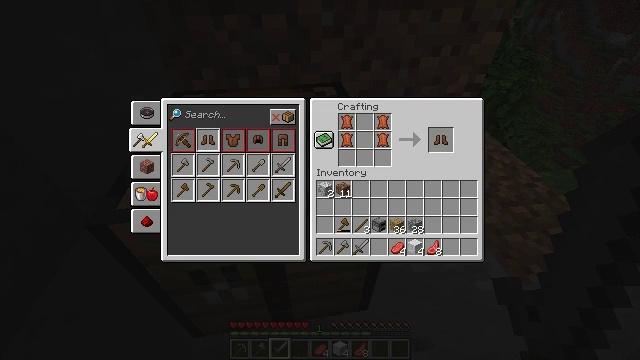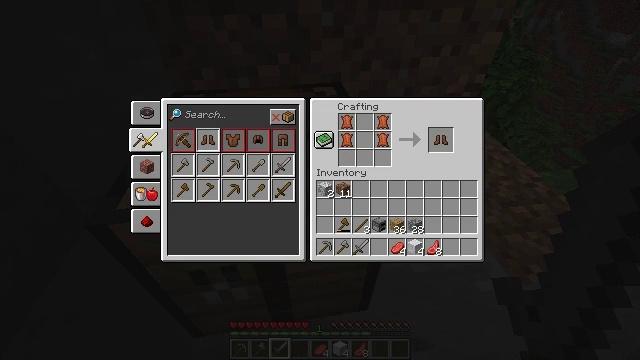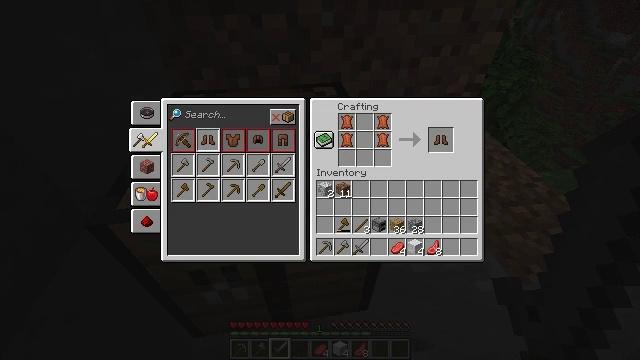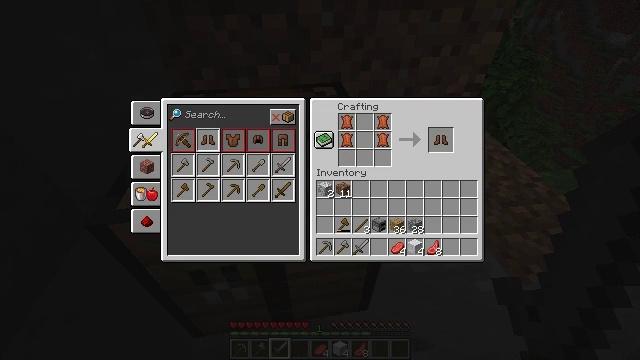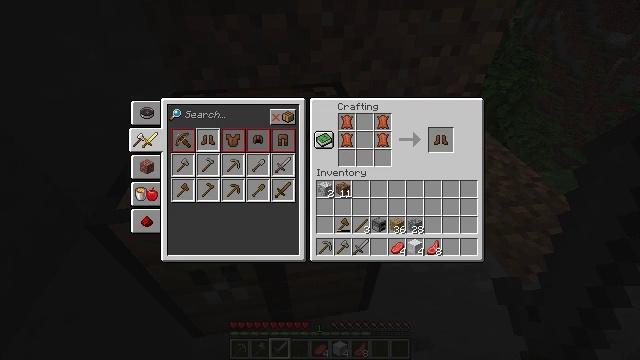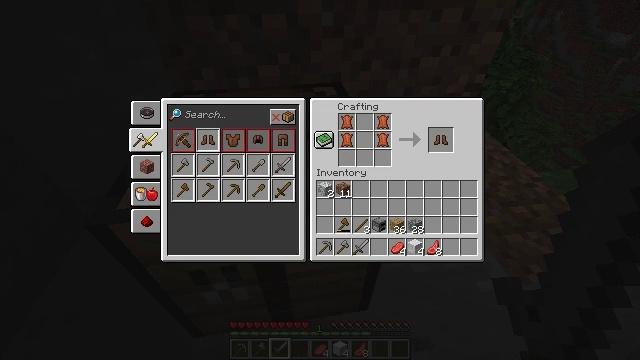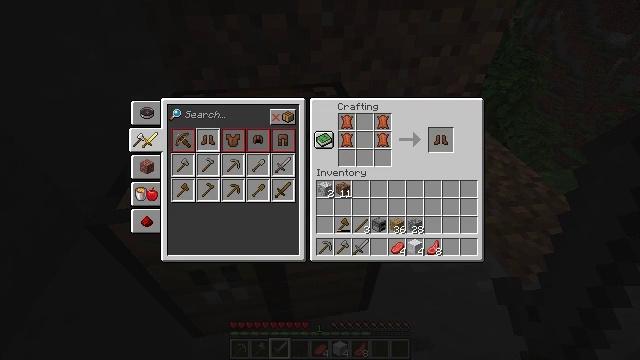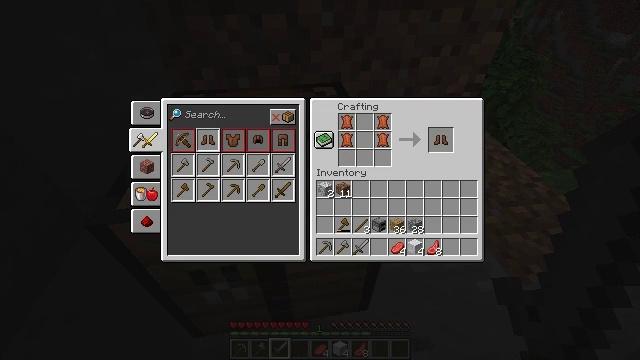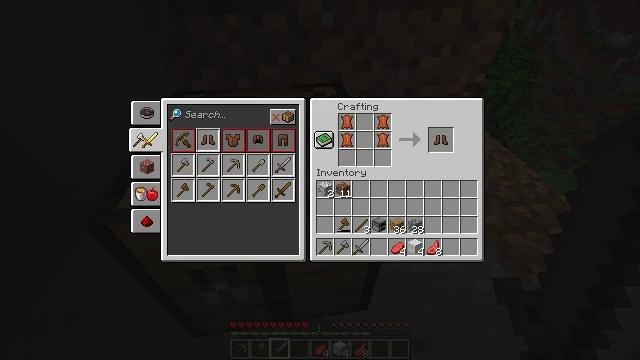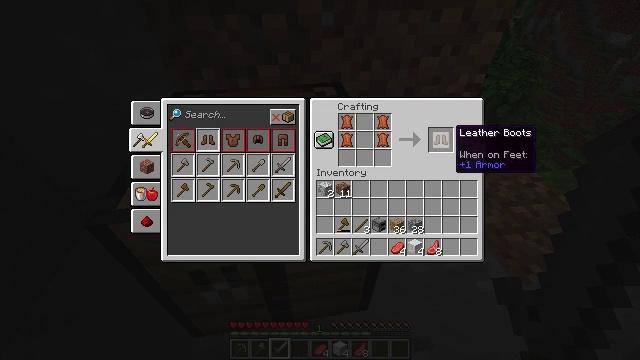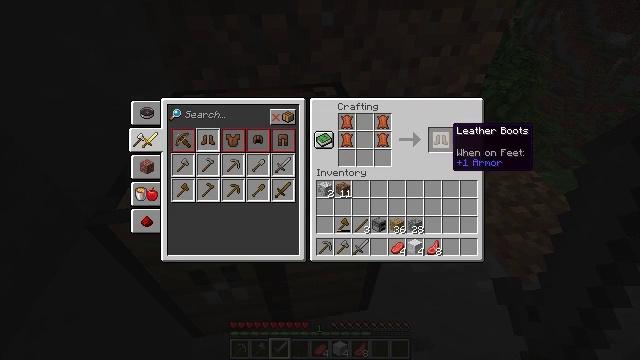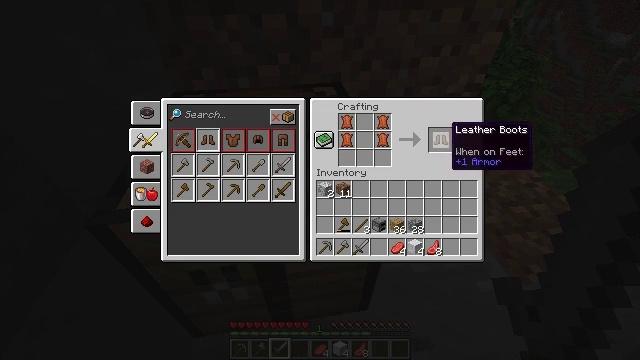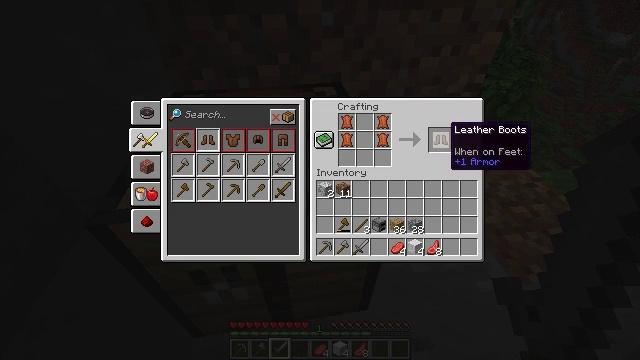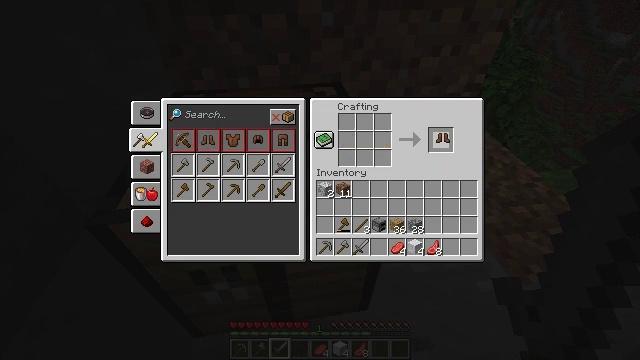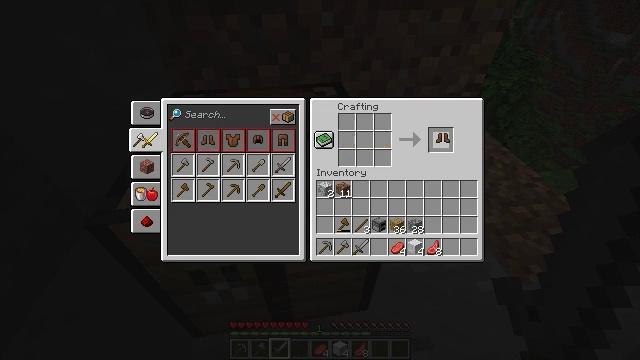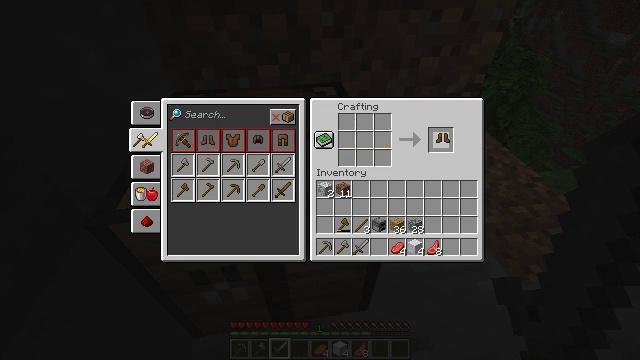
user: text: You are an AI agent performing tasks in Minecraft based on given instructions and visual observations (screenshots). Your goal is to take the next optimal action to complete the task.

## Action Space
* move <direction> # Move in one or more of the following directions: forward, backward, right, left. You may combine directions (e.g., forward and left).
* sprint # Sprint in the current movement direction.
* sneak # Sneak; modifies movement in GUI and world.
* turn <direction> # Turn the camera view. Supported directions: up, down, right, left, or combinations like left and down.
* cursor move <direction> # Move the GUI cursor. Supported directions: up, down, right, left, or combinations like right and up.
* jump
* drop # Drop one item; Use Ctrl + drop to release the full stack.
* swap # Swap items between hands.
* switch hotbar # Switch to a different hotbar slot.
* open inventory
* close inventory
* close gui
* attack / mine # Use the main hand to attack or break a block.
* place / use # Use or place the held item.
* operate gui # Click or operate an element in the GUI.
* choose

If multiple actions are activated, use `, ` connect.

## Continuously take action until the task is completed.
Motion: motion action
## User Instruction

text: Interact with the crafting table to obtain leather boots.
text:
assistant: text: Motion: no_op
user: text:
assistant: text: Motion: cursor move left
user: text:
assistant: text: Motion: no_op
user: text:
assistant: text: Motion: no_op
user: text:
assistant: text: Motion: no_op
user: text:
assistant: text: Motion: no_op
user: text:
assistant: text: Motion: no_op
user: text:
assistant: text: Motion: no_op
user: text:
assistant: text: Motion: no_op
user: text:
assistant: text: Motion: no_op
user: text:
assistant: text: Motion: no_op
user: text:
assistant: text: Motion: no_op
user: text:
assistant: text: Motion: operate gui
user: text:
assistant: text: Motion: operate gui
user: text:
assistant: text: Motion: operate gui
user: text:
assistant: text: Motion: no_op
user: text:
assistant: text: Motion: no_op
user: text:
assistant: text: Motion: no_op
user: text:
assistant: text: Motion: no_op